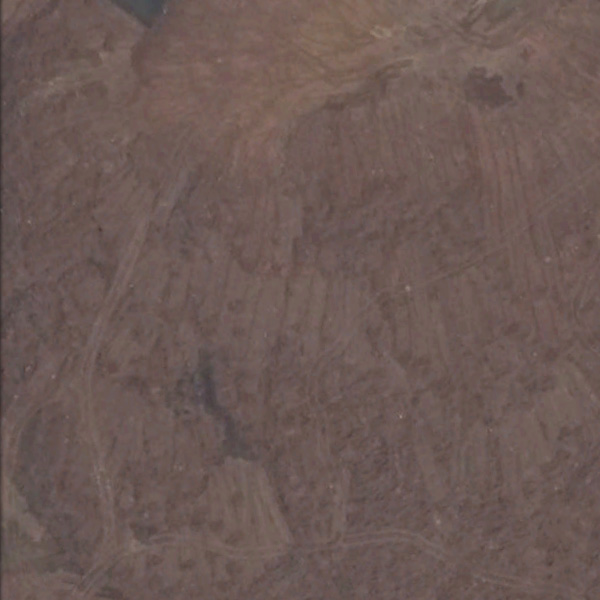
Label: BareLand